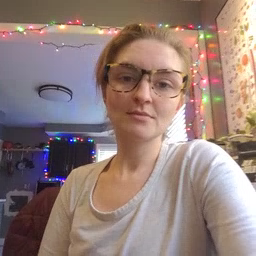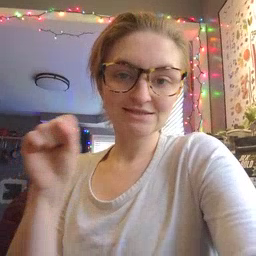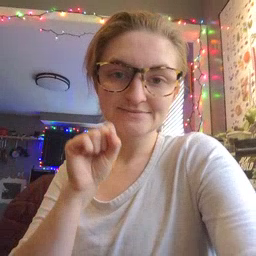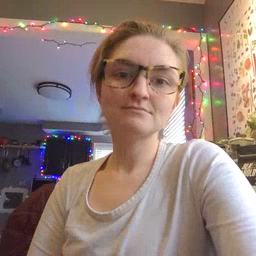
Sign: carrot